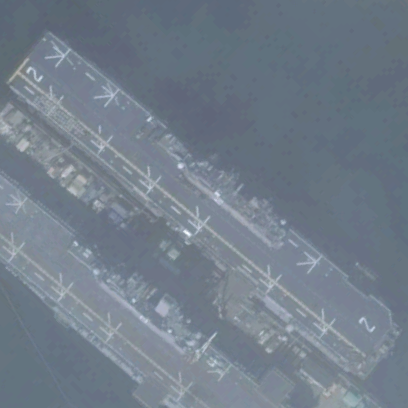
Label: assault